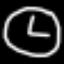
Label: clock